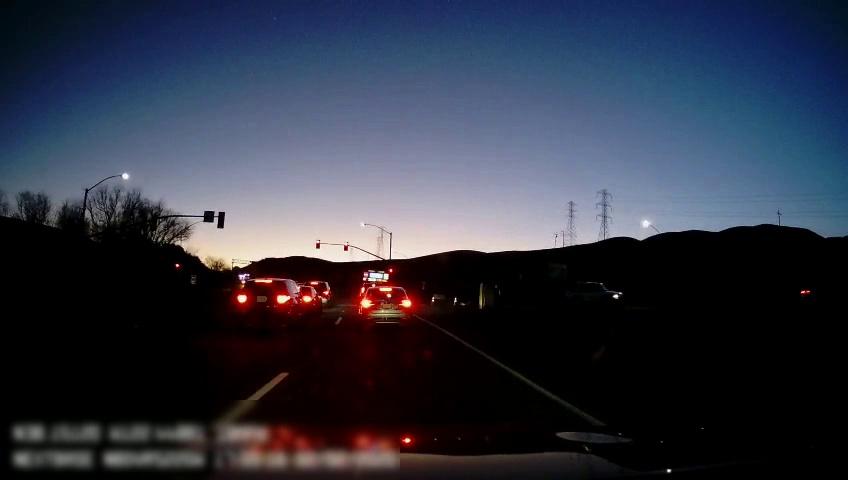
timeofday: Dusk/Dawn/Twilight
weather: Other
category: Drivable Space
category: Drivable Space
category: Vehicles | Car
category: Vehicles | SUV
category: Vehicles | Car
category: Vehicles | SUV
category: Vehicles | Car
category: Vehicles | SUV
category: Vehicles | Car
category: Lanes | Current Lane
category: Lanes | Alternate Lane
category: Traffic | Lights
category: Traffic | Lights
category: Traffic | Lights
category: Traffic | Lights